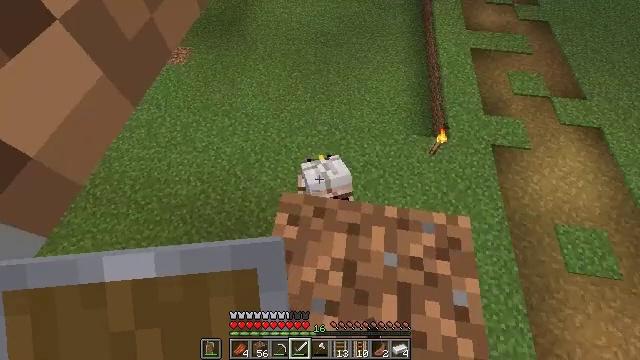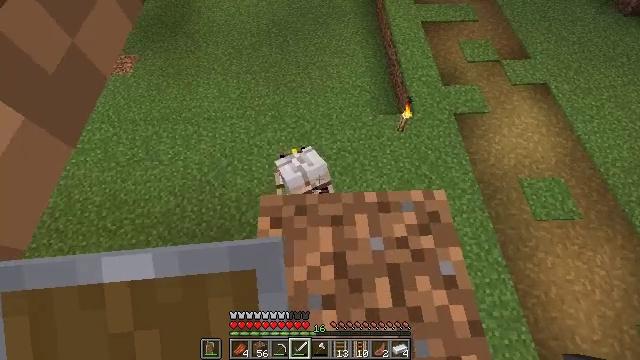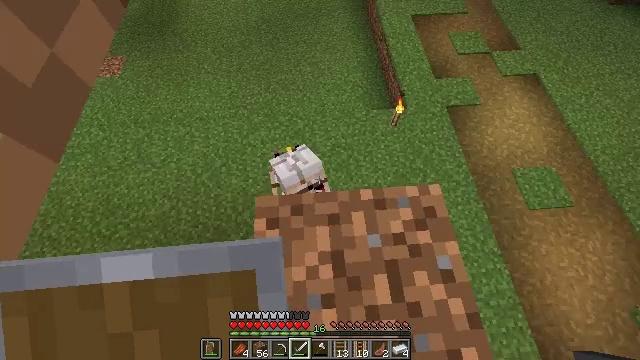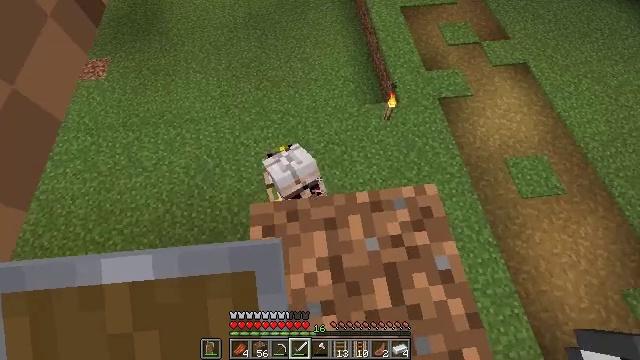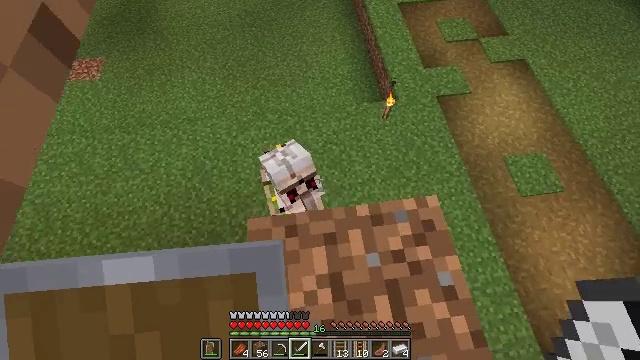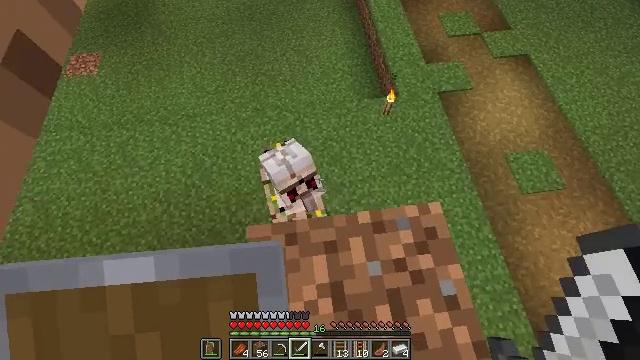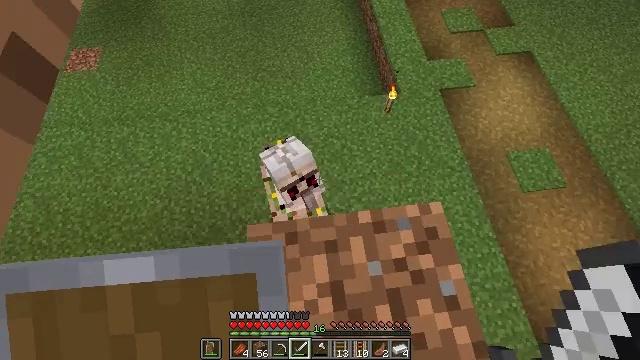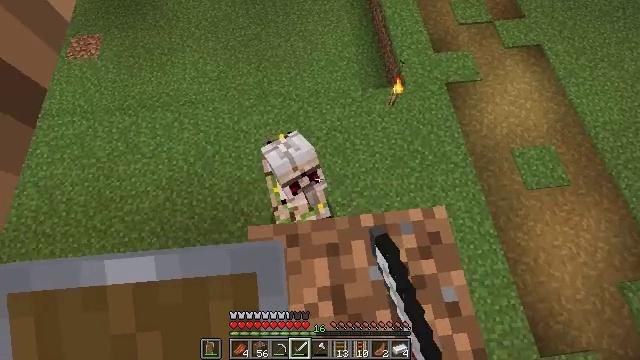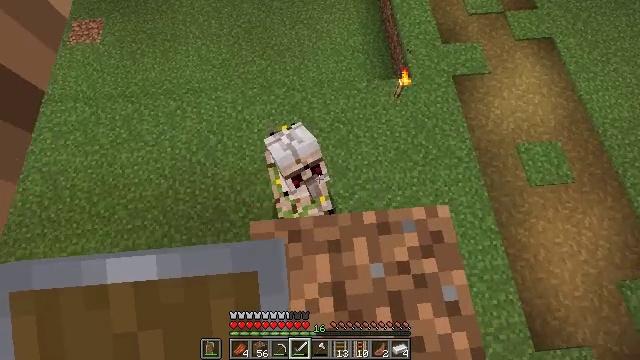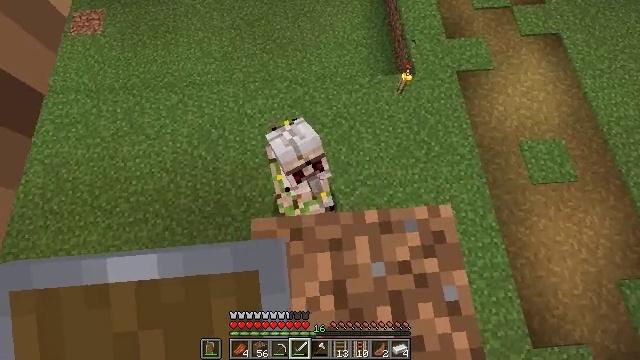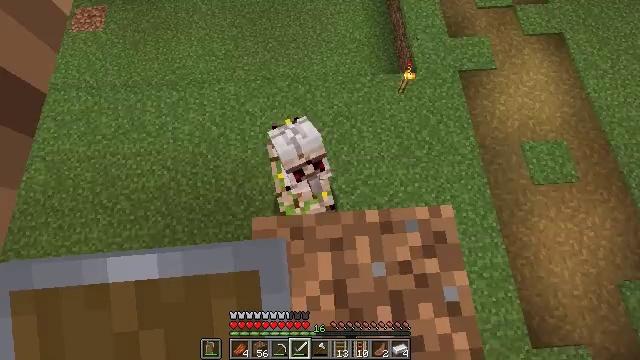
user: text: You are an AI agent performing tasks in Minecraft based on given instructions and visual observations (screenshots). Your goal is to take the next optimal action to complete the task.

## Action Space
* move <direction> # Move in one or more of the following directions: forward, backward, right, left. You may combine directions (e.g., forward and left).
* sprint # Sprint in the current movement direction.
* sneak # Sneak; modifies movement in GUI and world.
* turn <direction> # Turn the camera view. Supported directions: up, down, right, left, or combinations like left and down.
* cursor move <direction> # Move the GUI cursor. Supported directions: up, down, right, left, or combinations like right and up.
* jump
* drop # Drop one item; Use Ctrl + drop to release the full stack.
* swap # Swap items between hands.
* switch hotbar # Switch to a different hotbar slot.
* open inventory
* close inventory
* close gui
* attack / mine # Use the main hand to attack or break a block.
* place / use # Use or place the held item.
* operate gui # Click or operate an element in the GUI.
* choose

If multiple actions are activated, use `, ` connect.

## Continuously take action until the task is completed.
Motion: motion action
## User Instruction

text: Kill an iron golem.
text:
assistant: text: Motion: move forward, sneak, turn right and down
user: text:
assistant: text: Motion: move forward, sneak, turn right
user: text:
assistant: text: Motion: move forward, sneak, turn right and down
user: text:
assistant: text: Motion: move forward, sneak
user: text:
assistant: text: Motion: move forward, sneak, turn down
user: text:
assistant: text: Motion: move forward, sneak, attack / mine
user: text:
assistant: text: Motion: sneak, turn left and down, attack / mine
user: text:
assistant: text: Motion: sneak, turn left and down, attack / mine
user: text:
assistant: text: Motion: sneak, turn down, attack / mine
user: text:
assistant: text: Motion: sneak, attack / mine
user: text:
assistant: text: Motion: sneak